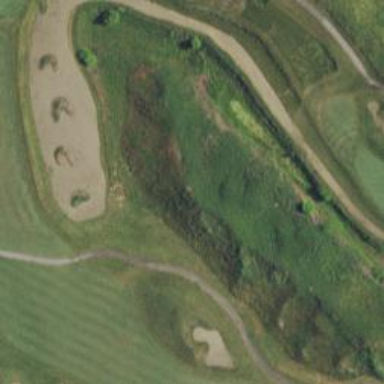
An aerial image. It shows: Sandy area is golf bunker.